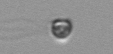
Label: flagellate